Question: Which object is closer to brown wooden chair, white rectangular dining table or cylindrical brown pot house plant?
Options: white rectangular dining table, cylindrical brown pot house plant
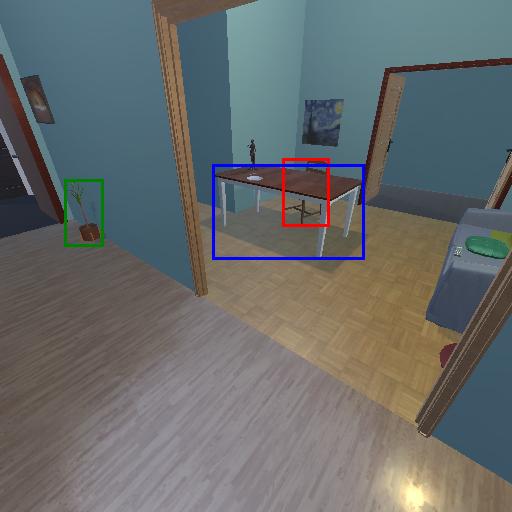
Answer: white rectangular dining table